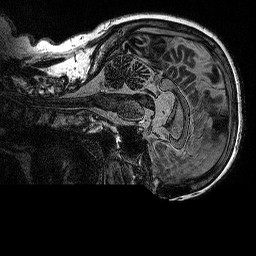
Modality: MP2RAGE
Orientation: sagittal
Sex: female
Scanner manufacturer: siemens
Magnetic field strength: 3 T
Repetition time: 5 s
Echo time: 0.00292 s